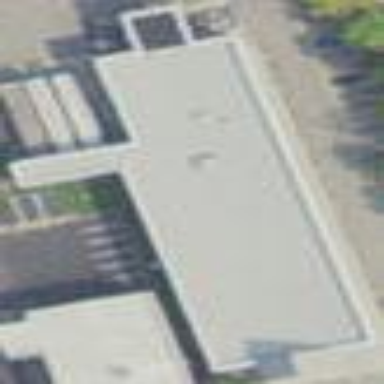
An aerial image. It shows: Building.